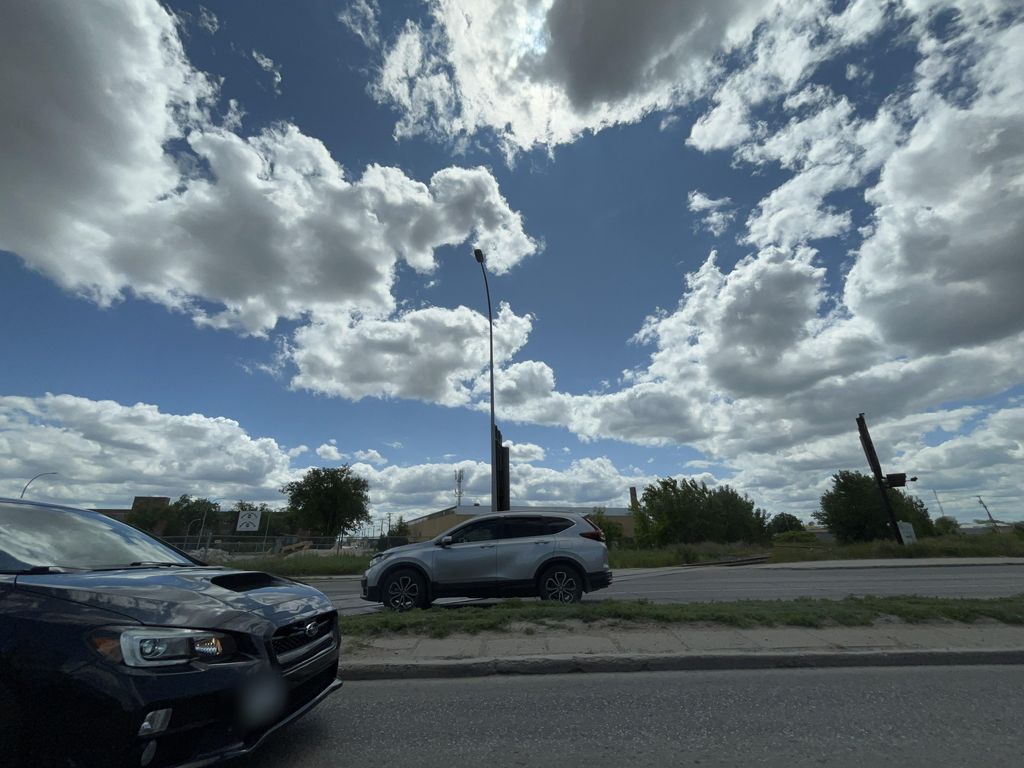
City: winnipeg